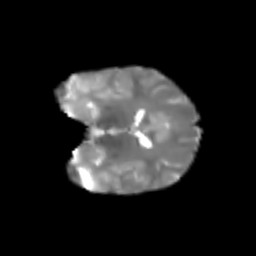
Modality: T2w
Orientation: coronal
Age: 7
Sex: male
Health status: healthy